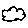
Label: cloud